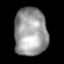
Tissue: lung
Cell type: Epithelial cells
Senescence score: 0.2223
Nuclear area (px): 1549
Mean DAPI intensity: 155.575